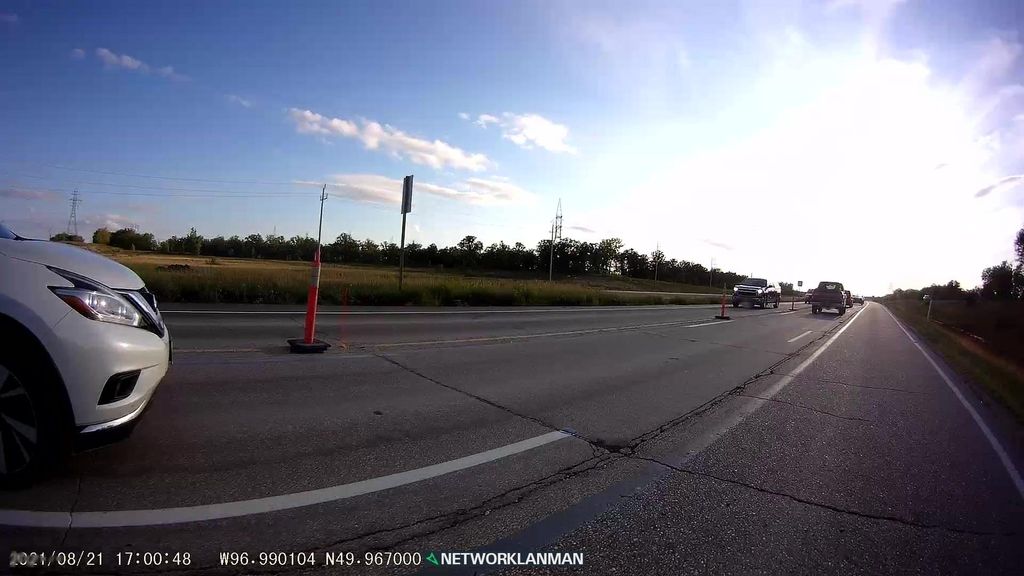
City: winnipeg